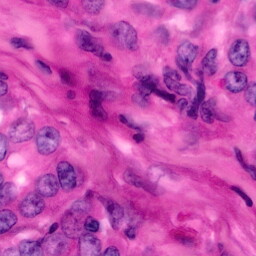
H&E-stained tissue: Pancreatic